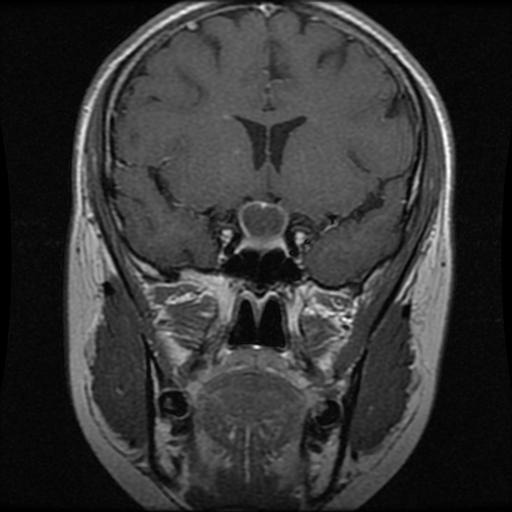
Label: pituitary